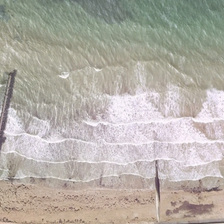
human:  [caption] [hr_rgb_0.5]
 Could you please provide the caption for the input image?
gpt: the waves slapped against the jetty .

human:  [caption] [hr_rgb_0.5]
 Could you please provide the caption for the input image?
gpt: white waves of green ocean are near yellow beach .

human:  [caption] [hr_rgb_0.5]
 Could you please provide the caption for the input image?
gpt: the waves slapped against the jetty .

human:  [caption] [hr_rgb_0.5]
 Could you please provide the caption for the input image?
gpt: white waves of green ocean are near yellow beach .

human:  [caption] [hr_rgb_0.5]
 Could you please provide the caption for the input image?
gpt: white waves of green ocean are near yellow beach .